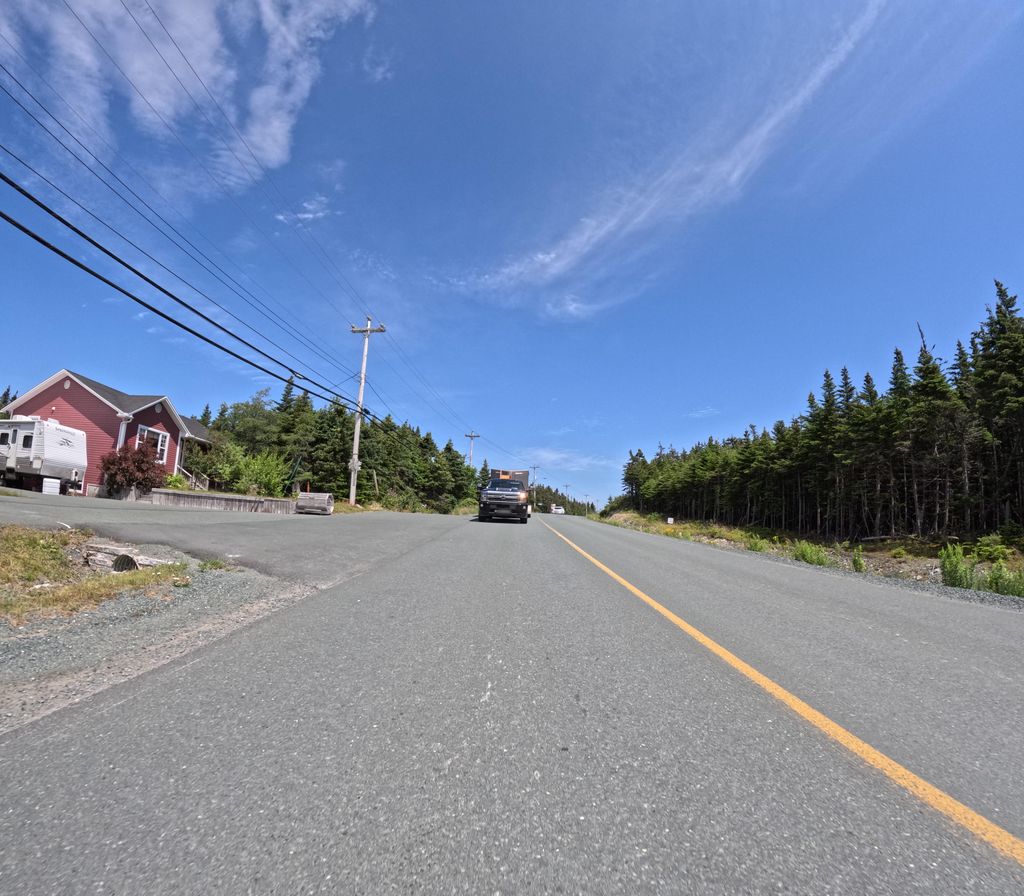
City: st_johns